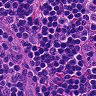
Metastatic tissue present: no